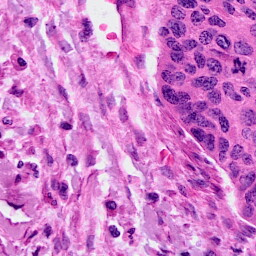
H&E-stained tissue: Cervix